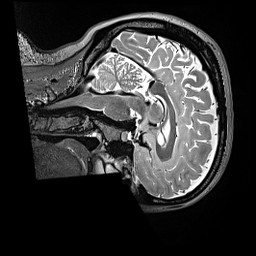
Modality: T2w
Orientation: sagittal
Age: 26
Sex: female
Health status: ill
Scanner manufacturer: siemens
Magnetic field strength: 3 T
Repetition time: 3.2 s
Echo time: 0.564 s